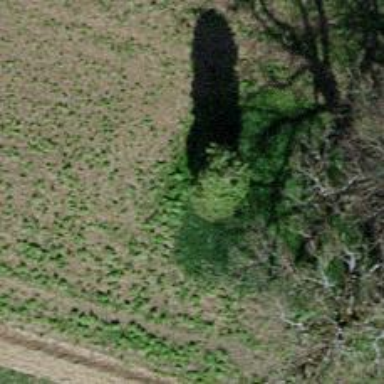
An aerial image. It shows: Beautiful tree in nature.